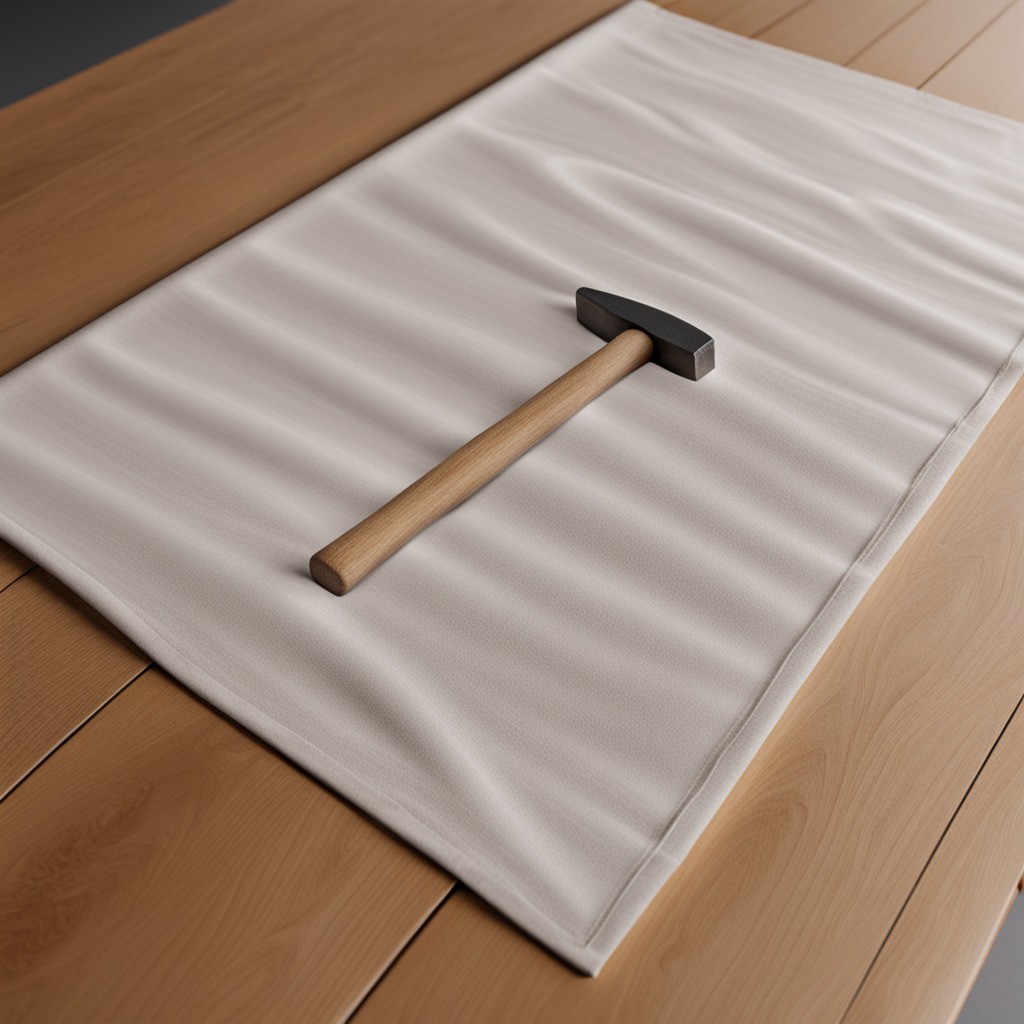
A hammer lies on a wooden table in an outdoor workshop during daytime bright natural light soft shadows worn but beneath the cloth.